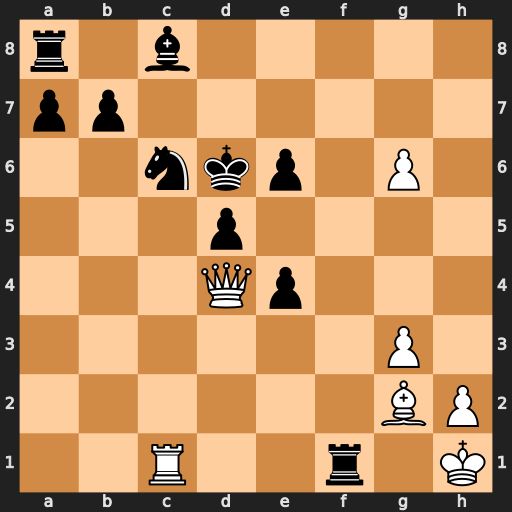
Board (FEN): r1b5/pp6/2nkp1P1/3p4/3Qp3/6P1/6BP/2R2r1K
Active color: w
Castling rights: -
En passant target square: -
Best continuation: Rxf1 Nxd4 g7 Bd7 Rf8